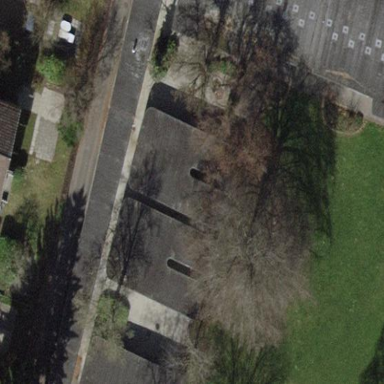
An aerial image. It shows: Concrete roof of building.